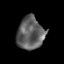
Tissue: prostate
Cell type: T cells
Senescence score: 0.2941
Nuclear area (px): 861
Mean DAPI intensity: 96.749